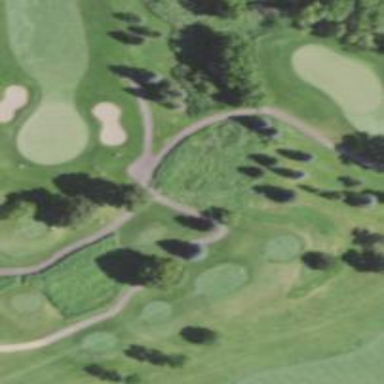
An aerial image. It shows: Path used for both walking and golf.